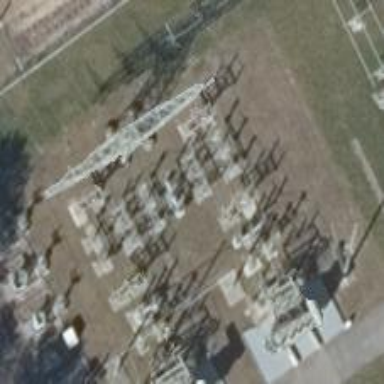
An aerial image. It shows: Three cables of power line.